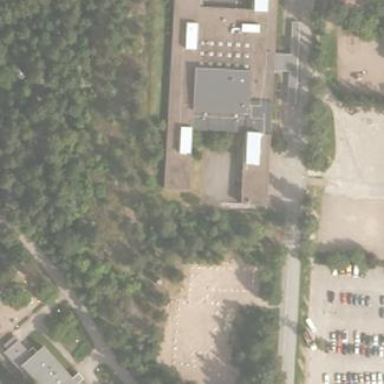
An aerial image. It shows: School building.